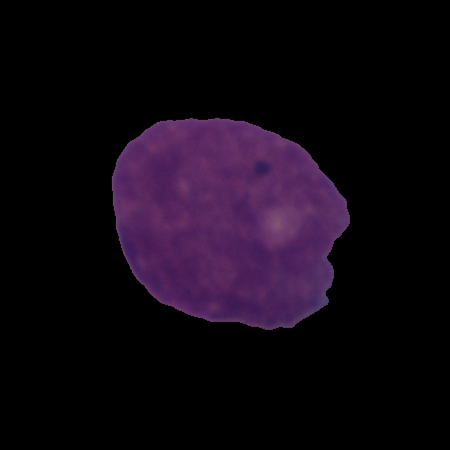
Label: cancer